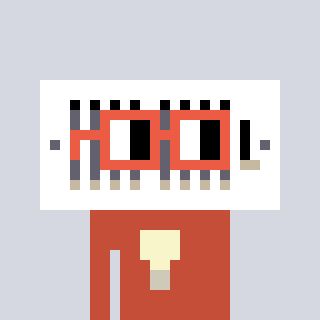
a pixel art character with square orange glasses, a vent-shaped head and a rust-colored body on a cool background